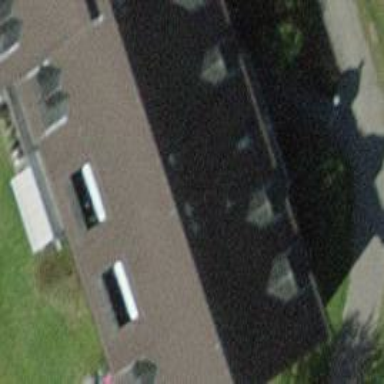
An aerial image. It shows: Gabled roof on building that houses apartments.